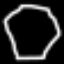
Label: octagon